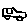
Label: car